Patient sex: M
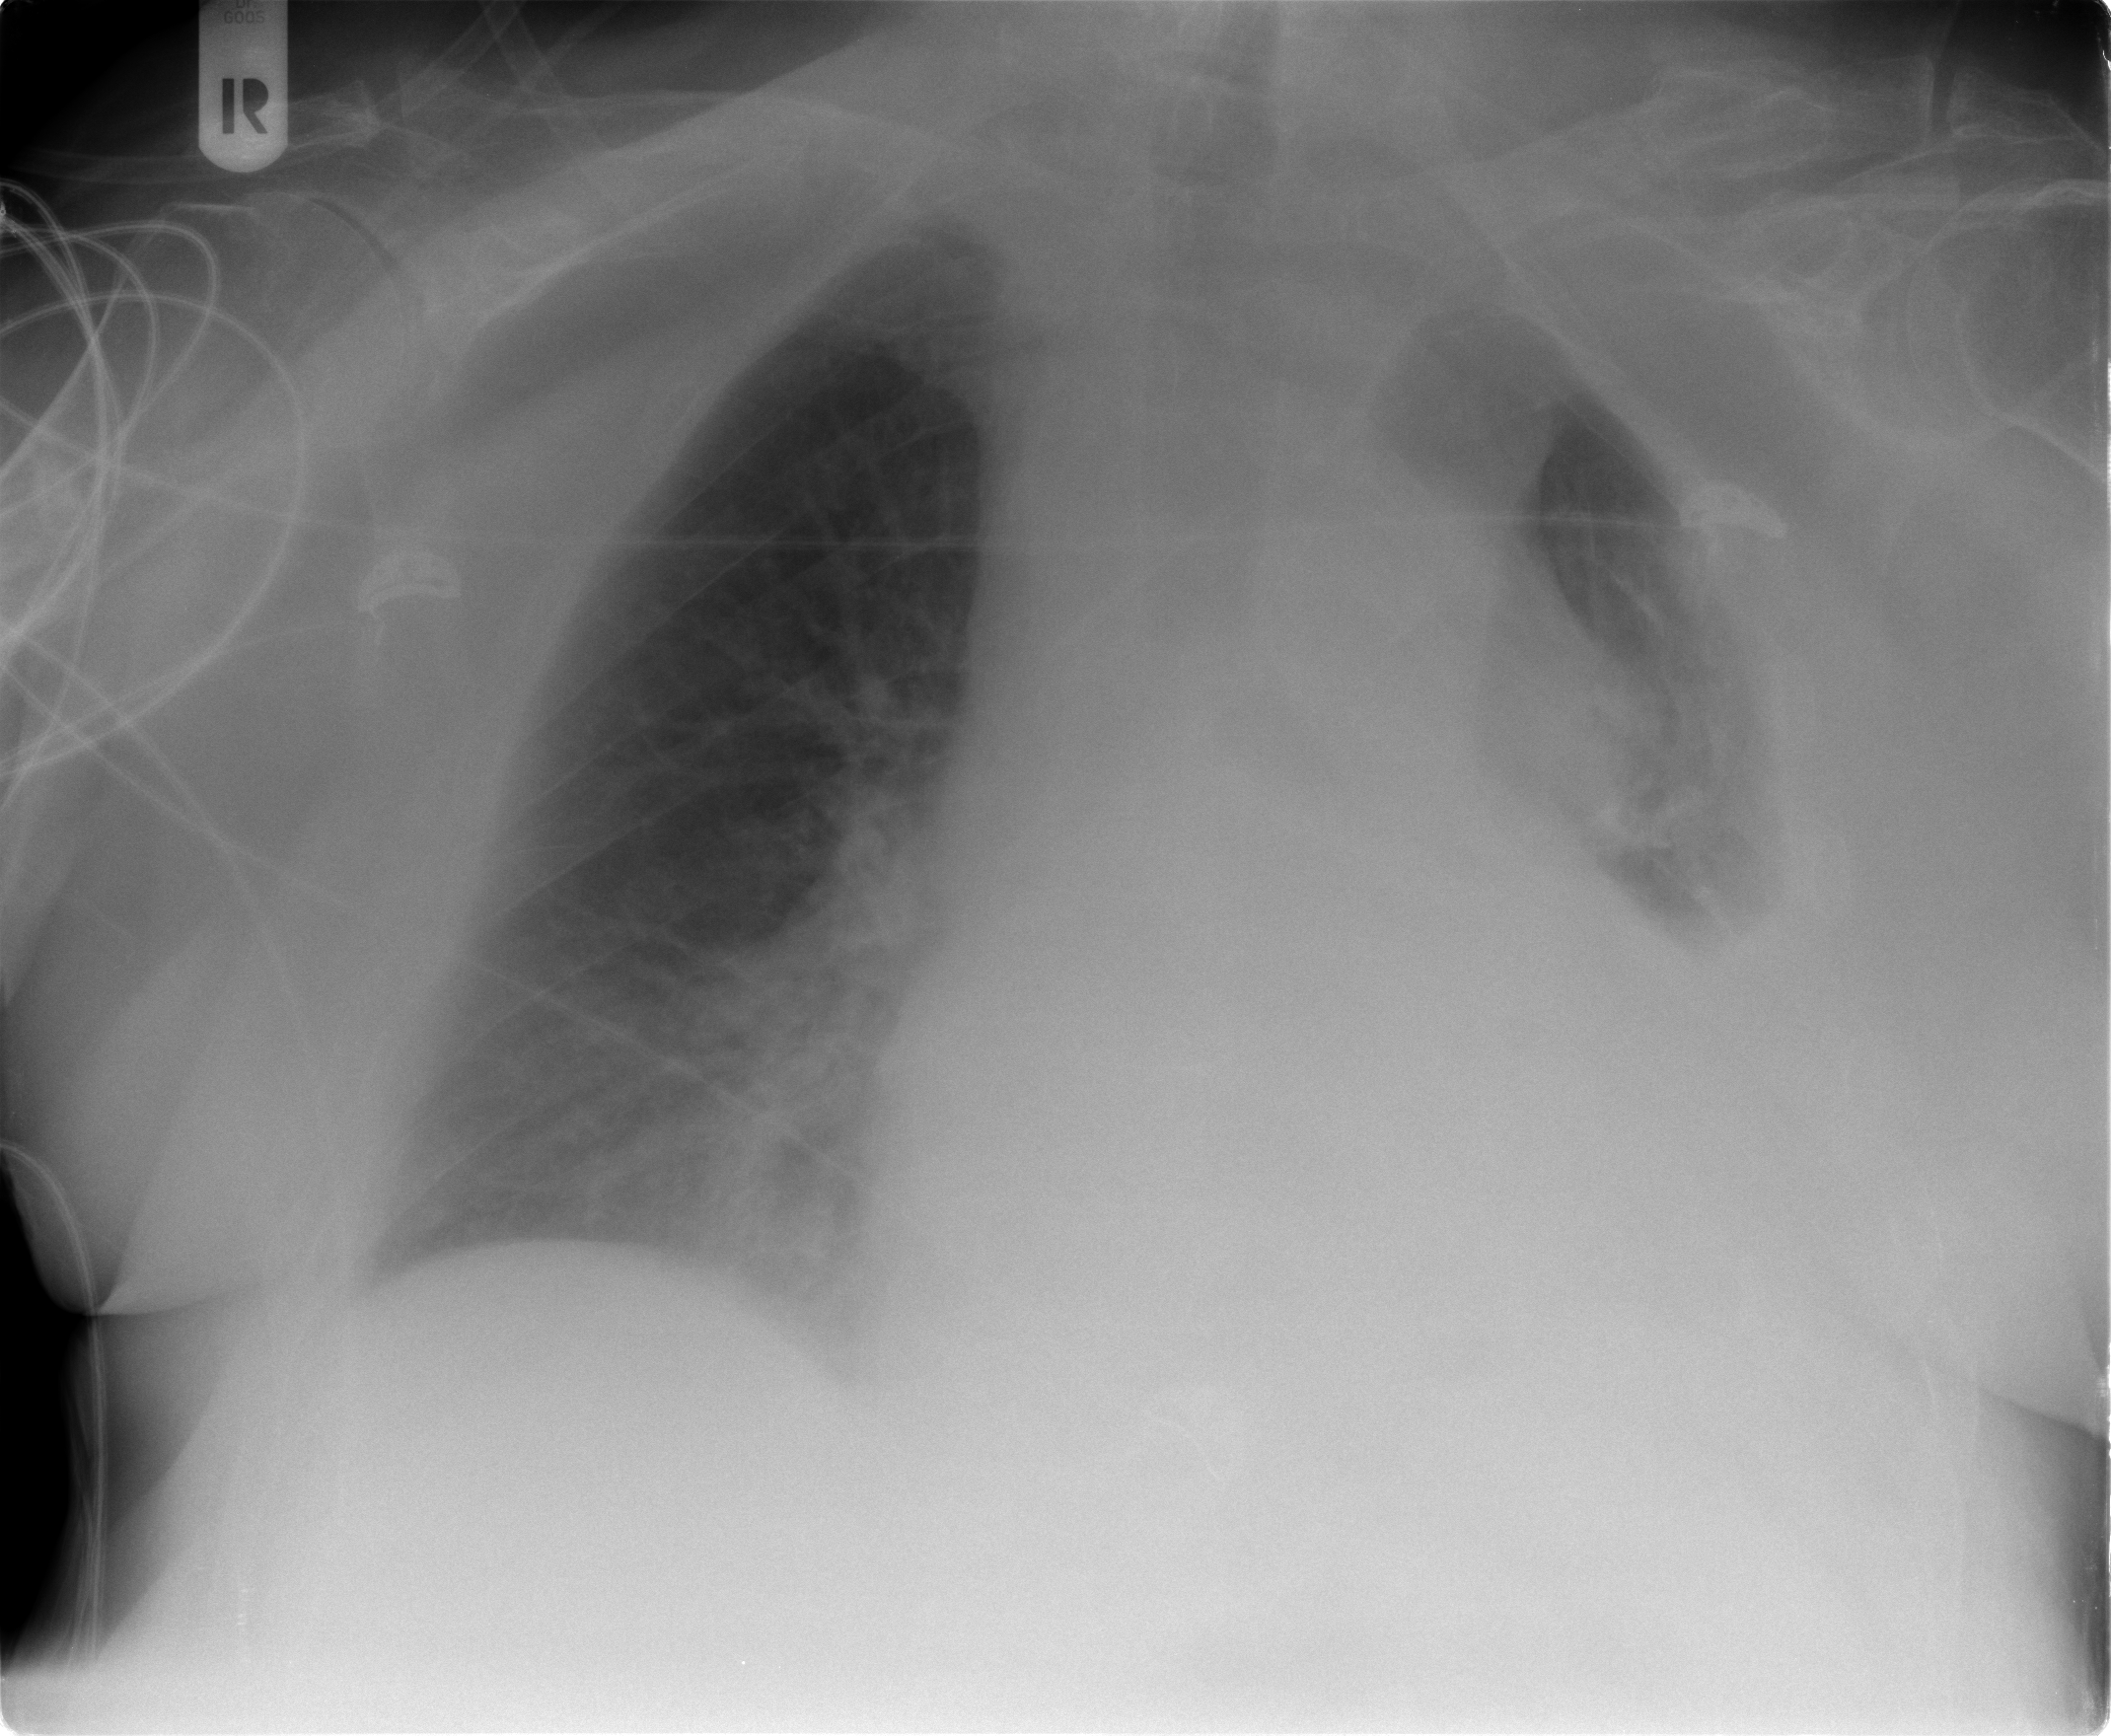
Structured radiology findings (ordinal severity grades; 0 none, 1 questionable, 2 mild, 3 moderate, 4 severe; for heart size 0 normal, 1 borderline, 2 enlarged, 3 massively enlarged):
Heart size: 2
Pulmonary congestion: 2
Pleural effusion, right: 1
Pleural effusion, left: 3
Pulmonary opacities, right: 0
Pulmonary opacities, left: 0
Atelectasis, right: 2
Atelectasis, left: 2